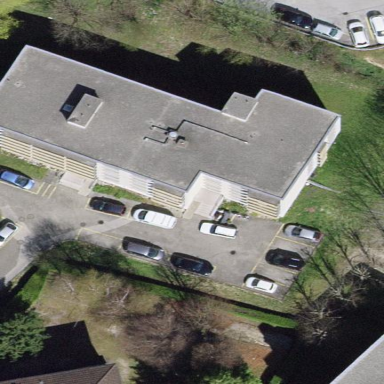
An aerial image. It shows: Apartment building with flat roof.